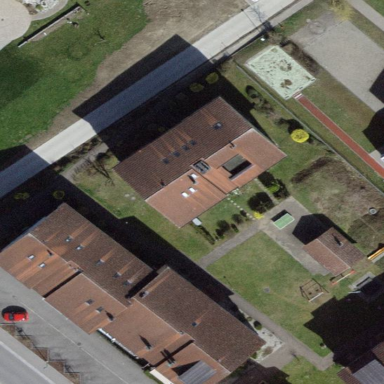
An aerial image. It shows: Gabled roof on building that houses apartments.